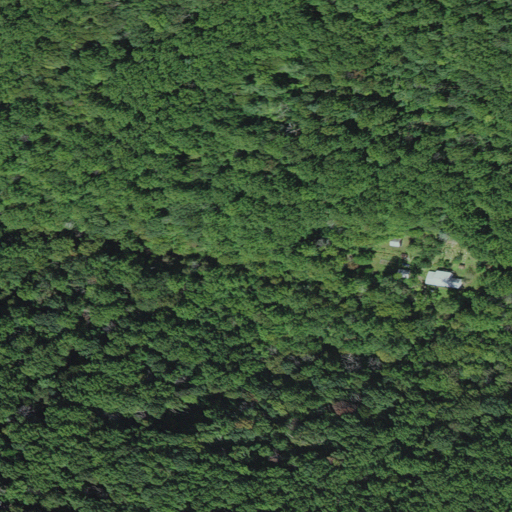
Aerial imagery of valley in Virginia named Thornton Hollow containing deciduous forest, open development, pasture, and mixed forest